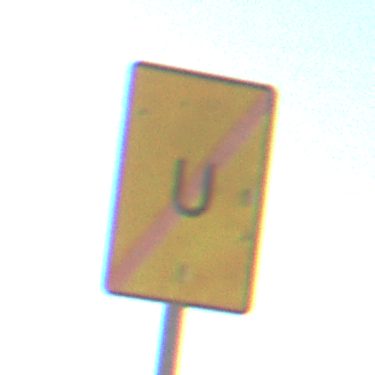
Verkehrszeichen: EndeUmleitung
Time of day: MorningAfternoon
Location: Outdoor (Nature)
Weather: PartlyCloudy
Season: NotSpecified
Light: Natural